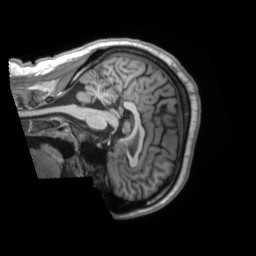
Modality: T1w
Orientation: sagittal
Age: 31
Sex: male
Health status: ill
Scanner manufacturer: siemens
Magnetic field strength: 3 T
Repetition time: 2.2 s
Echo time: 0.00157 s